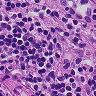
Metastatic tissue present: no